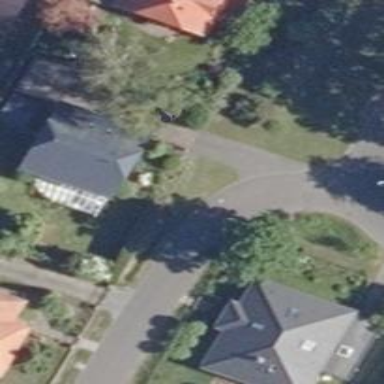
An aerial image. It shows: Asphalt road in residential area.